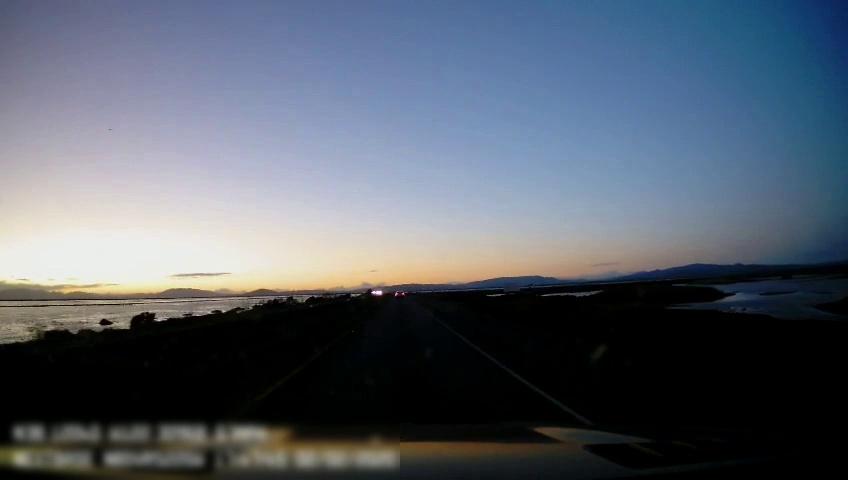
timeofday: Dusk/Dawn/Twilight
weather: Sunny
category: Drivable Space
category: Vehicles | Car
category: Lanes | Current Lane
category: Lanes | Current Lane